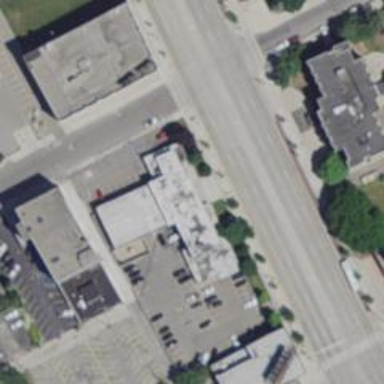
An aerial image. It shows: Police building.